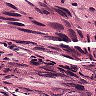
Metastatic tissue present: yes